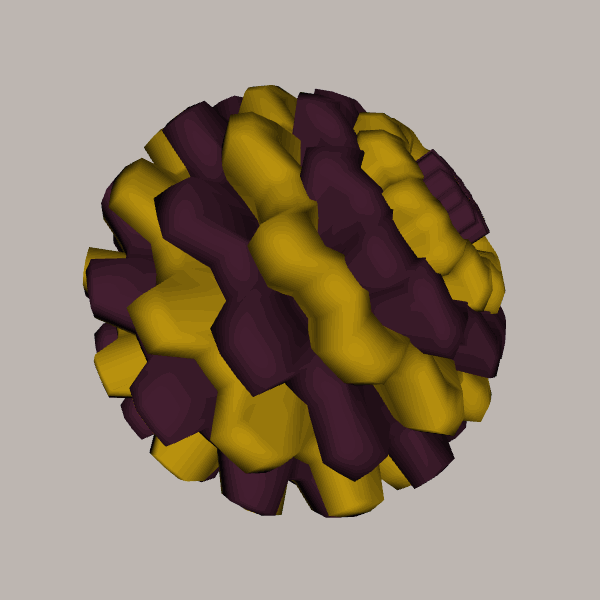
Background: light